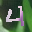
Label: 4